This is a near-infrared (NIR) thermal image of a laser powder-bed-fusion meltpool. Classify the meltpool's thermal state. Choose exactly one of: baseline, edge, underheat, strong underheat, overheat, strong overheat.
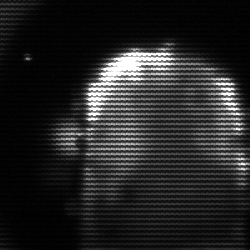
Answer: baseline